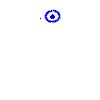
Particle: electron